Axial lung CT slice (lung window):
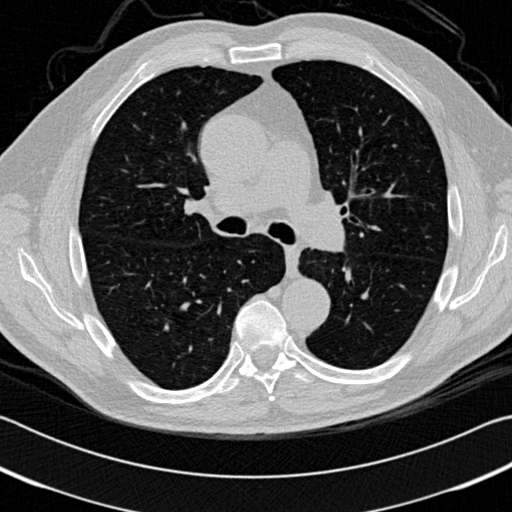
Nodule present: no